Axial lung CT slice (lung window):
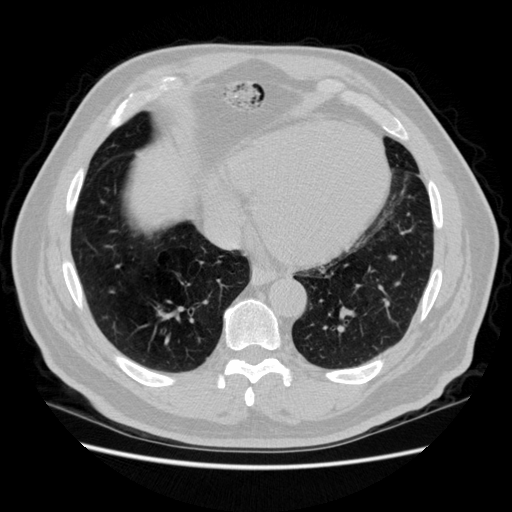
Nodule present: no